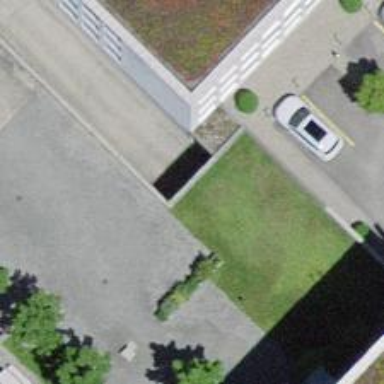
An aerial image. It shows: Parking entrance.